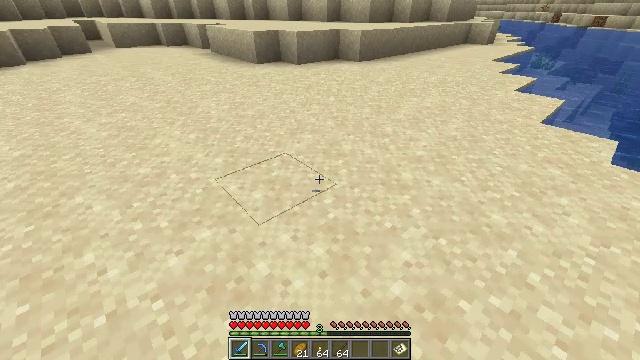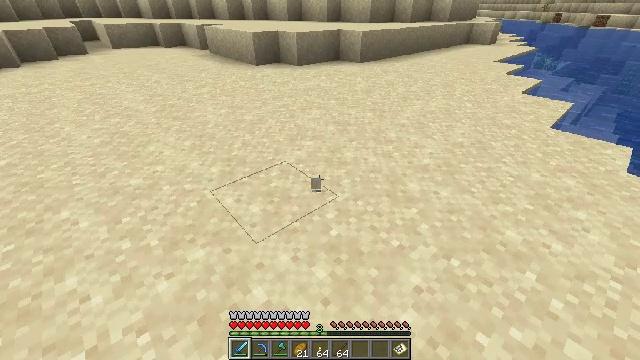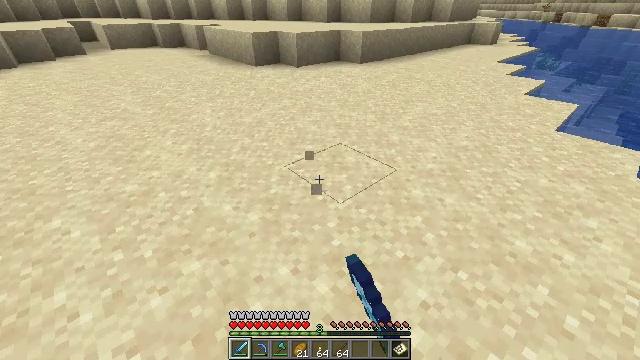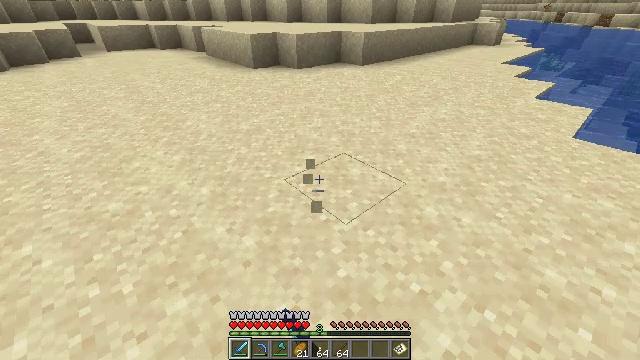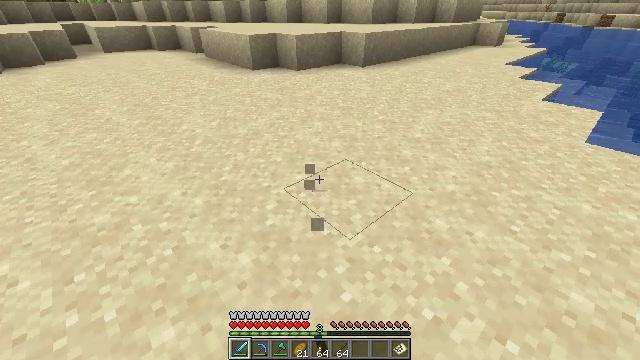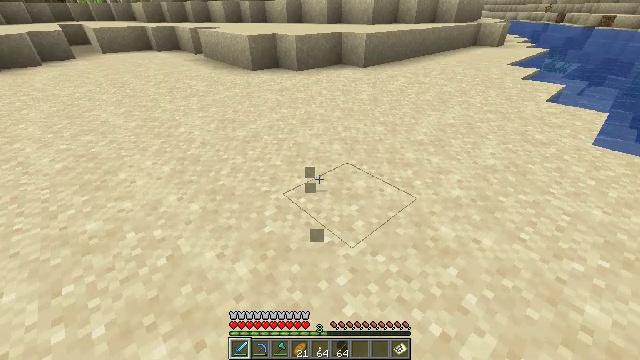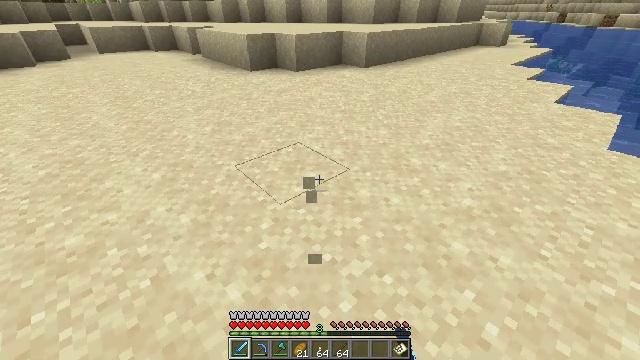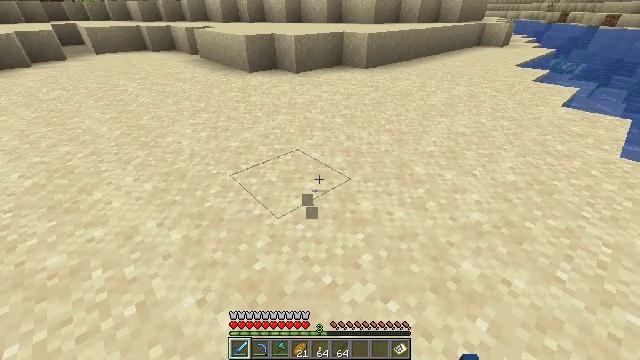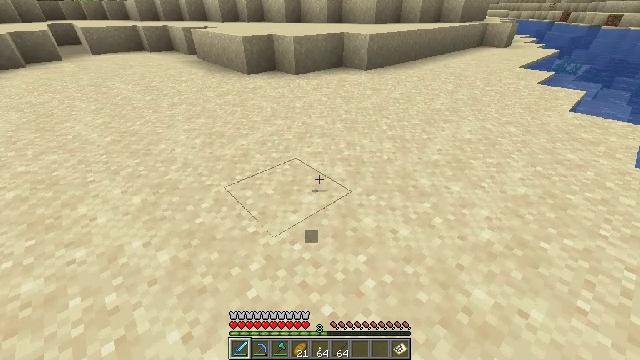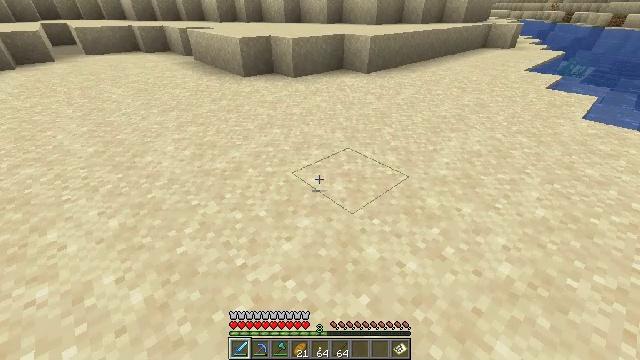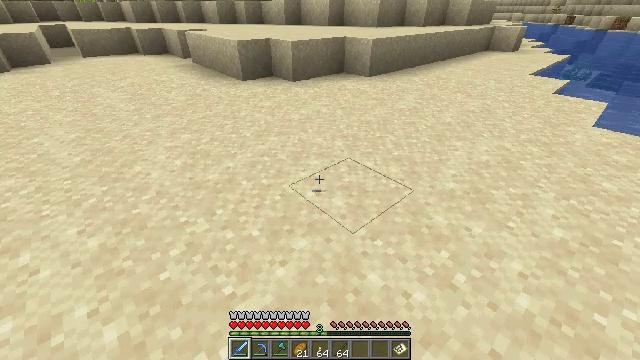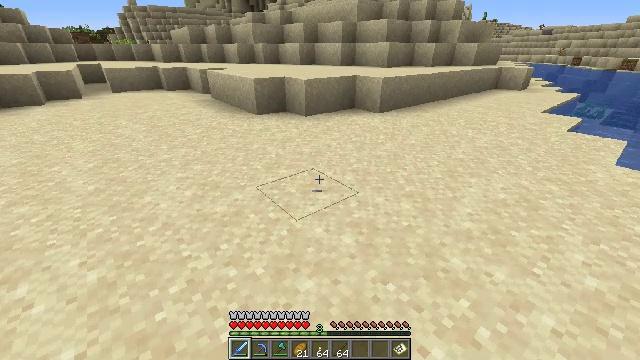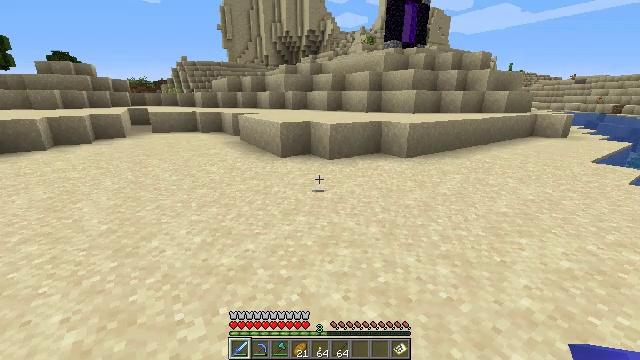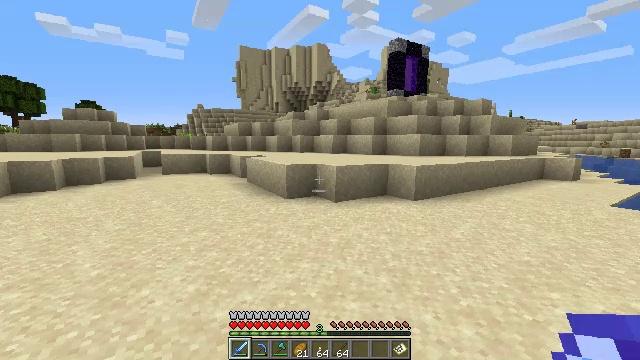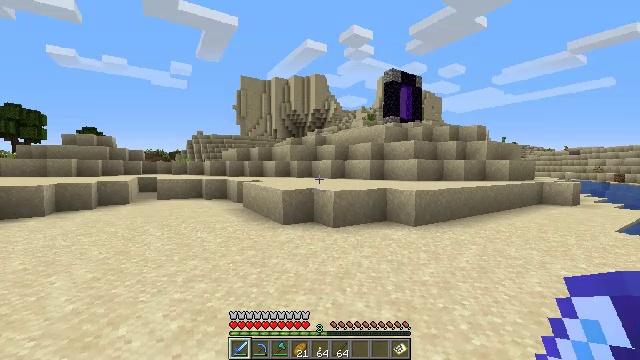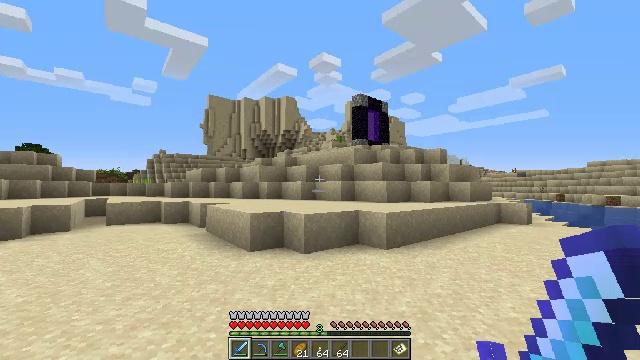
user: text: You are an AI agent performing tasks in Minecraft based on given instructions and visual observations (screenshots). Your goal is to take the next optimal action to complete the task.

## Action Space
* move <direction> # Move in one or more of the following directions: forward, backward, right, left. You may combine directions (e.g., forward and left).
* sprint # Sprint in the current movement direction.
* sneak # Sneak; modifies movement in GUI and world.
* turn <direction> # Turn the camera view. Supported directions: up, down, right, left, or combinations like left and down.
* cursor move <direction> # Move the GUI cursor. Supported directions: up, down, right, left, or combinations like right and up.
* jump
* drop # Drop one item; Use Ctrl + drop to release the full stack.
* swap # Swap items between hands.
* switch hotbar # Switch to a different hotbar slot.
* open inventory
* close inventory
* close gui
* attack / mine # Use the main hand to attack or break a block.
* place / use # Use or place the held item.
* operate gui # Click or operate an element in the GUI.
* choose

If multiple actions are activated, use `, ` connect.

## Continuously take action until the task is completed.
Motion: motion action
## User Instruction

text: Break the dead bush for sticks.
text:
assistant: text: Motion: move forward, attack / mine
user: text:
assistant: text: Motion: move forward, attack / mine
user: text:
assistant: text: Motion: move forward, attack / mine
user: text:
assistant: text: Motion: move forward
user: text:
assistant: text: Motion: move forward
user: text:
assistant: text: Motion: move forward
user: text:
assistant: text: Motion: move forward
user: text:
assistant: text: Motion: move forward
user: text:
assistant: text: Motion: move forward
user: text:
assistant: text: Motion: move forward
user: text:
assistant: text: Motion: move forward, turn left and up
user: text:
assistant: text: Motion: move forward, turn left and up
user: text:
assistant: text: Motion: move forward, turn left and up
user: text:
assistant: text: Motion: move forward, turn up
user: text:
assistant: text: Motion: move forward, turn right and up
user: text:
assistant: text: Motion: move forward, turn right and up
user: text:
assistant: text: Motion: move forward, turn right
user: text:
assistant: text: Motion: move forward
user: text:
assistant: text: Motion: move forward
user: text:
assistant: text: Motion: move forward, turn right and down
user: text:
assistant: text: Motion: move forward, turn right and down
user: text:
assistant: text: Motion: move forward
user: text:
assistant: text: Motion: move forward
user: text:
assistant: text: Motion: move forward
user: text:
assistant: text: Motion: move forward
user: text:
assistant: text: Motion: move forward
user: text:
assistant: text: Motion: move forward
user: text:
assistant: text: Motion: move forward
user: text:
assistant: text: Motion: move forward
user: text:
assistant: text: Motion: move forward